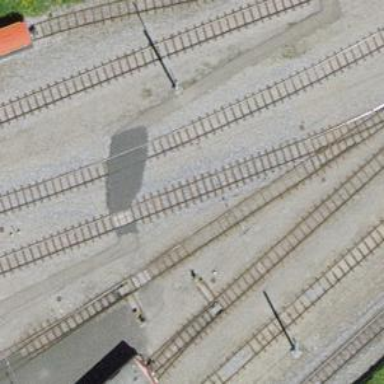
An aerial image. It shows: Narrow-gauge railway with electrified tracks using contact line. Located in service yard with one track.